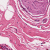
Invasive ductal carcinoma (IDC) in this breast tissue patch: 0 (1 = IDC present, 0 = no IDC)